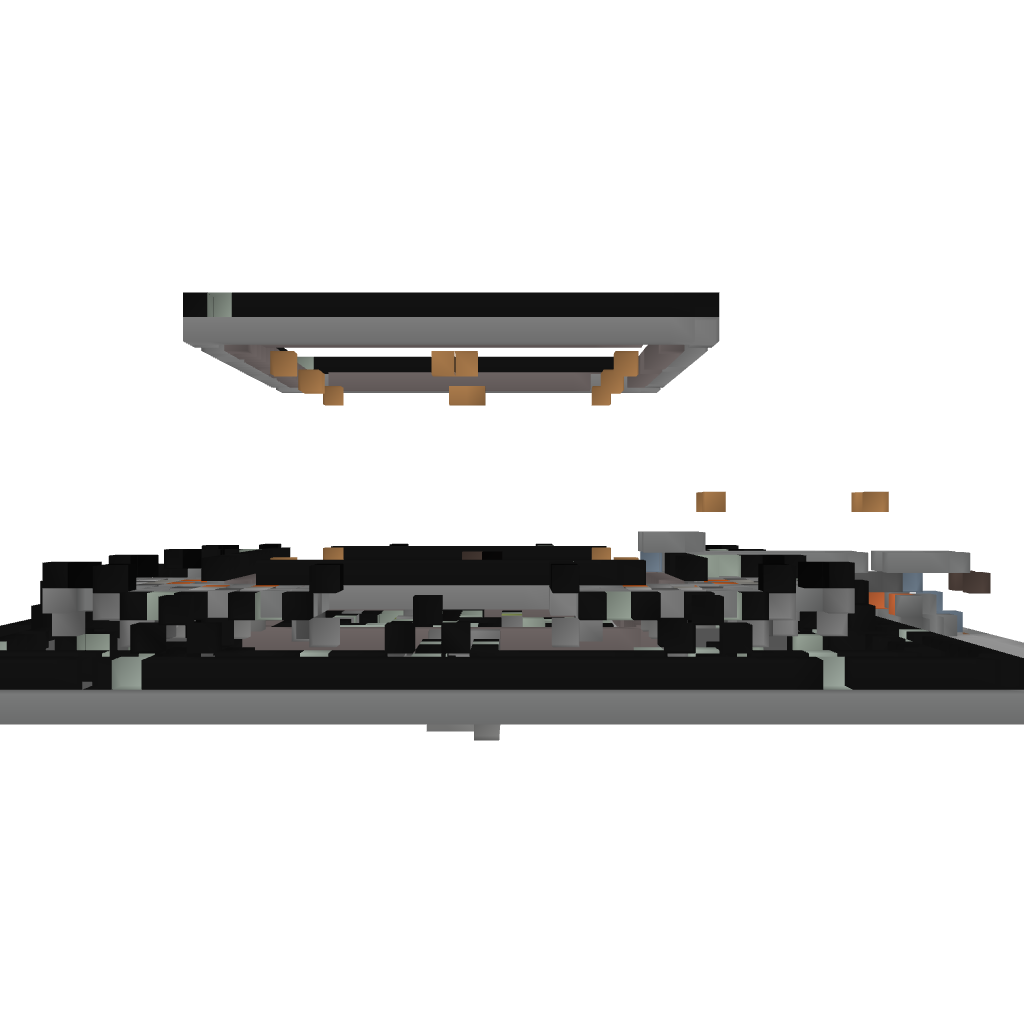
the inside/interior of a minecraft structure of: Self-Building/Repairing House